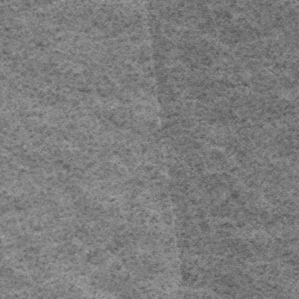
Label: frost